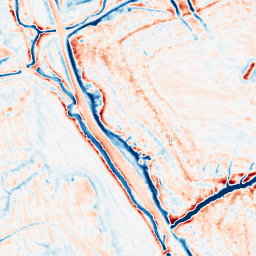
Category: multiscale
Decomposition family: dog_multiscale
Decomposition parameters: sigma_ratio: 1.6
n_scales: 4
base_sigma: 0.5
Upsampling method: edge_directed
Upsampling parameters: scale: 4
Upsampling scale: 4